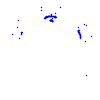
Particle: pion